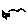
Label: bird